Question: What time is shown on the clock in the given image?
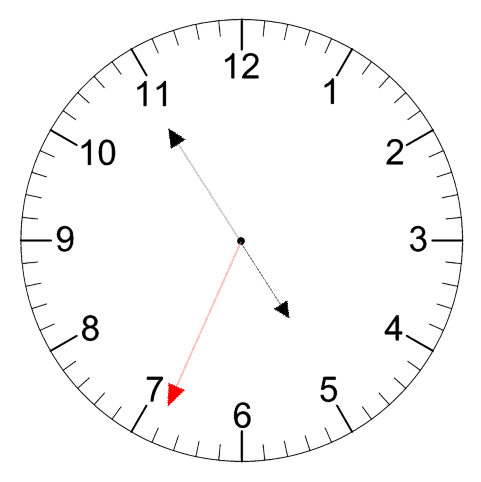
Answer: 04:54:34